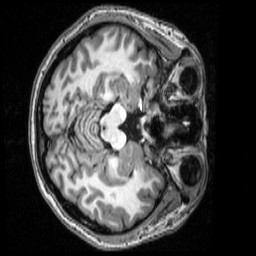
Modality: T1w
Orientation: axial
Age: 27
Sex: female
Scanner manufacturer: siemens
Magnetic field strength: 3 T
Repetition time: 2.53 s
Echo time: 0.00339 s